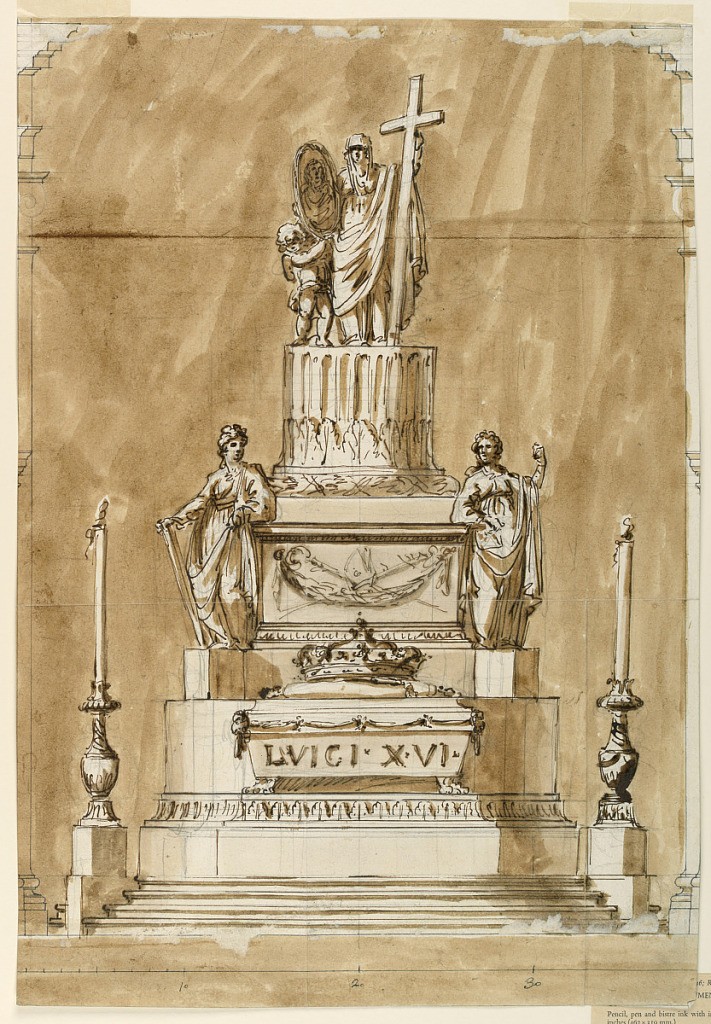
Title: Design for a Sepulchral Monument to King Louis XVI of France
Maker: Giuseppe Barberi, Italian, 1746–1809
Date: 1793
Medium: Pen and brown ink, brush and brown wash, graphite on off-white laid paper
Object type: Drawing
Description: Below are four curved steps, interrupted laterally by two pedestals with huge vases, either with a burning candle. The main structure of the monument is a pedestal. It has below two offsets, like parts of an octagon at the front. The second has below mouldings of a base and in the central part the shape of a sarcophagus, supported by two lion feet, and with inscription. The next offset is a smaller pedestal with a rectangular base, which is laterally elongated by obliquely standing cubes. Upon either of them stands a female allegory leaning upon the entablature of the central part of the pedestal. This is decorated with a festoon, a mitre, a crozier, and a cross. In front of the base and the lower part of the central part lies a royal crown upon a cushion. The upper part of the pedestal is a lower part of a column, whose shaft has below a leak calyx and above flutes. On top is a woman with a cross beside her, which she supports her left hand. She carries together with a small angel a medallion with a bust portrait. Laterally are parts of the pillars framing the chapel. Scale and background similar to 1938-88-1288.